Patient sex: F
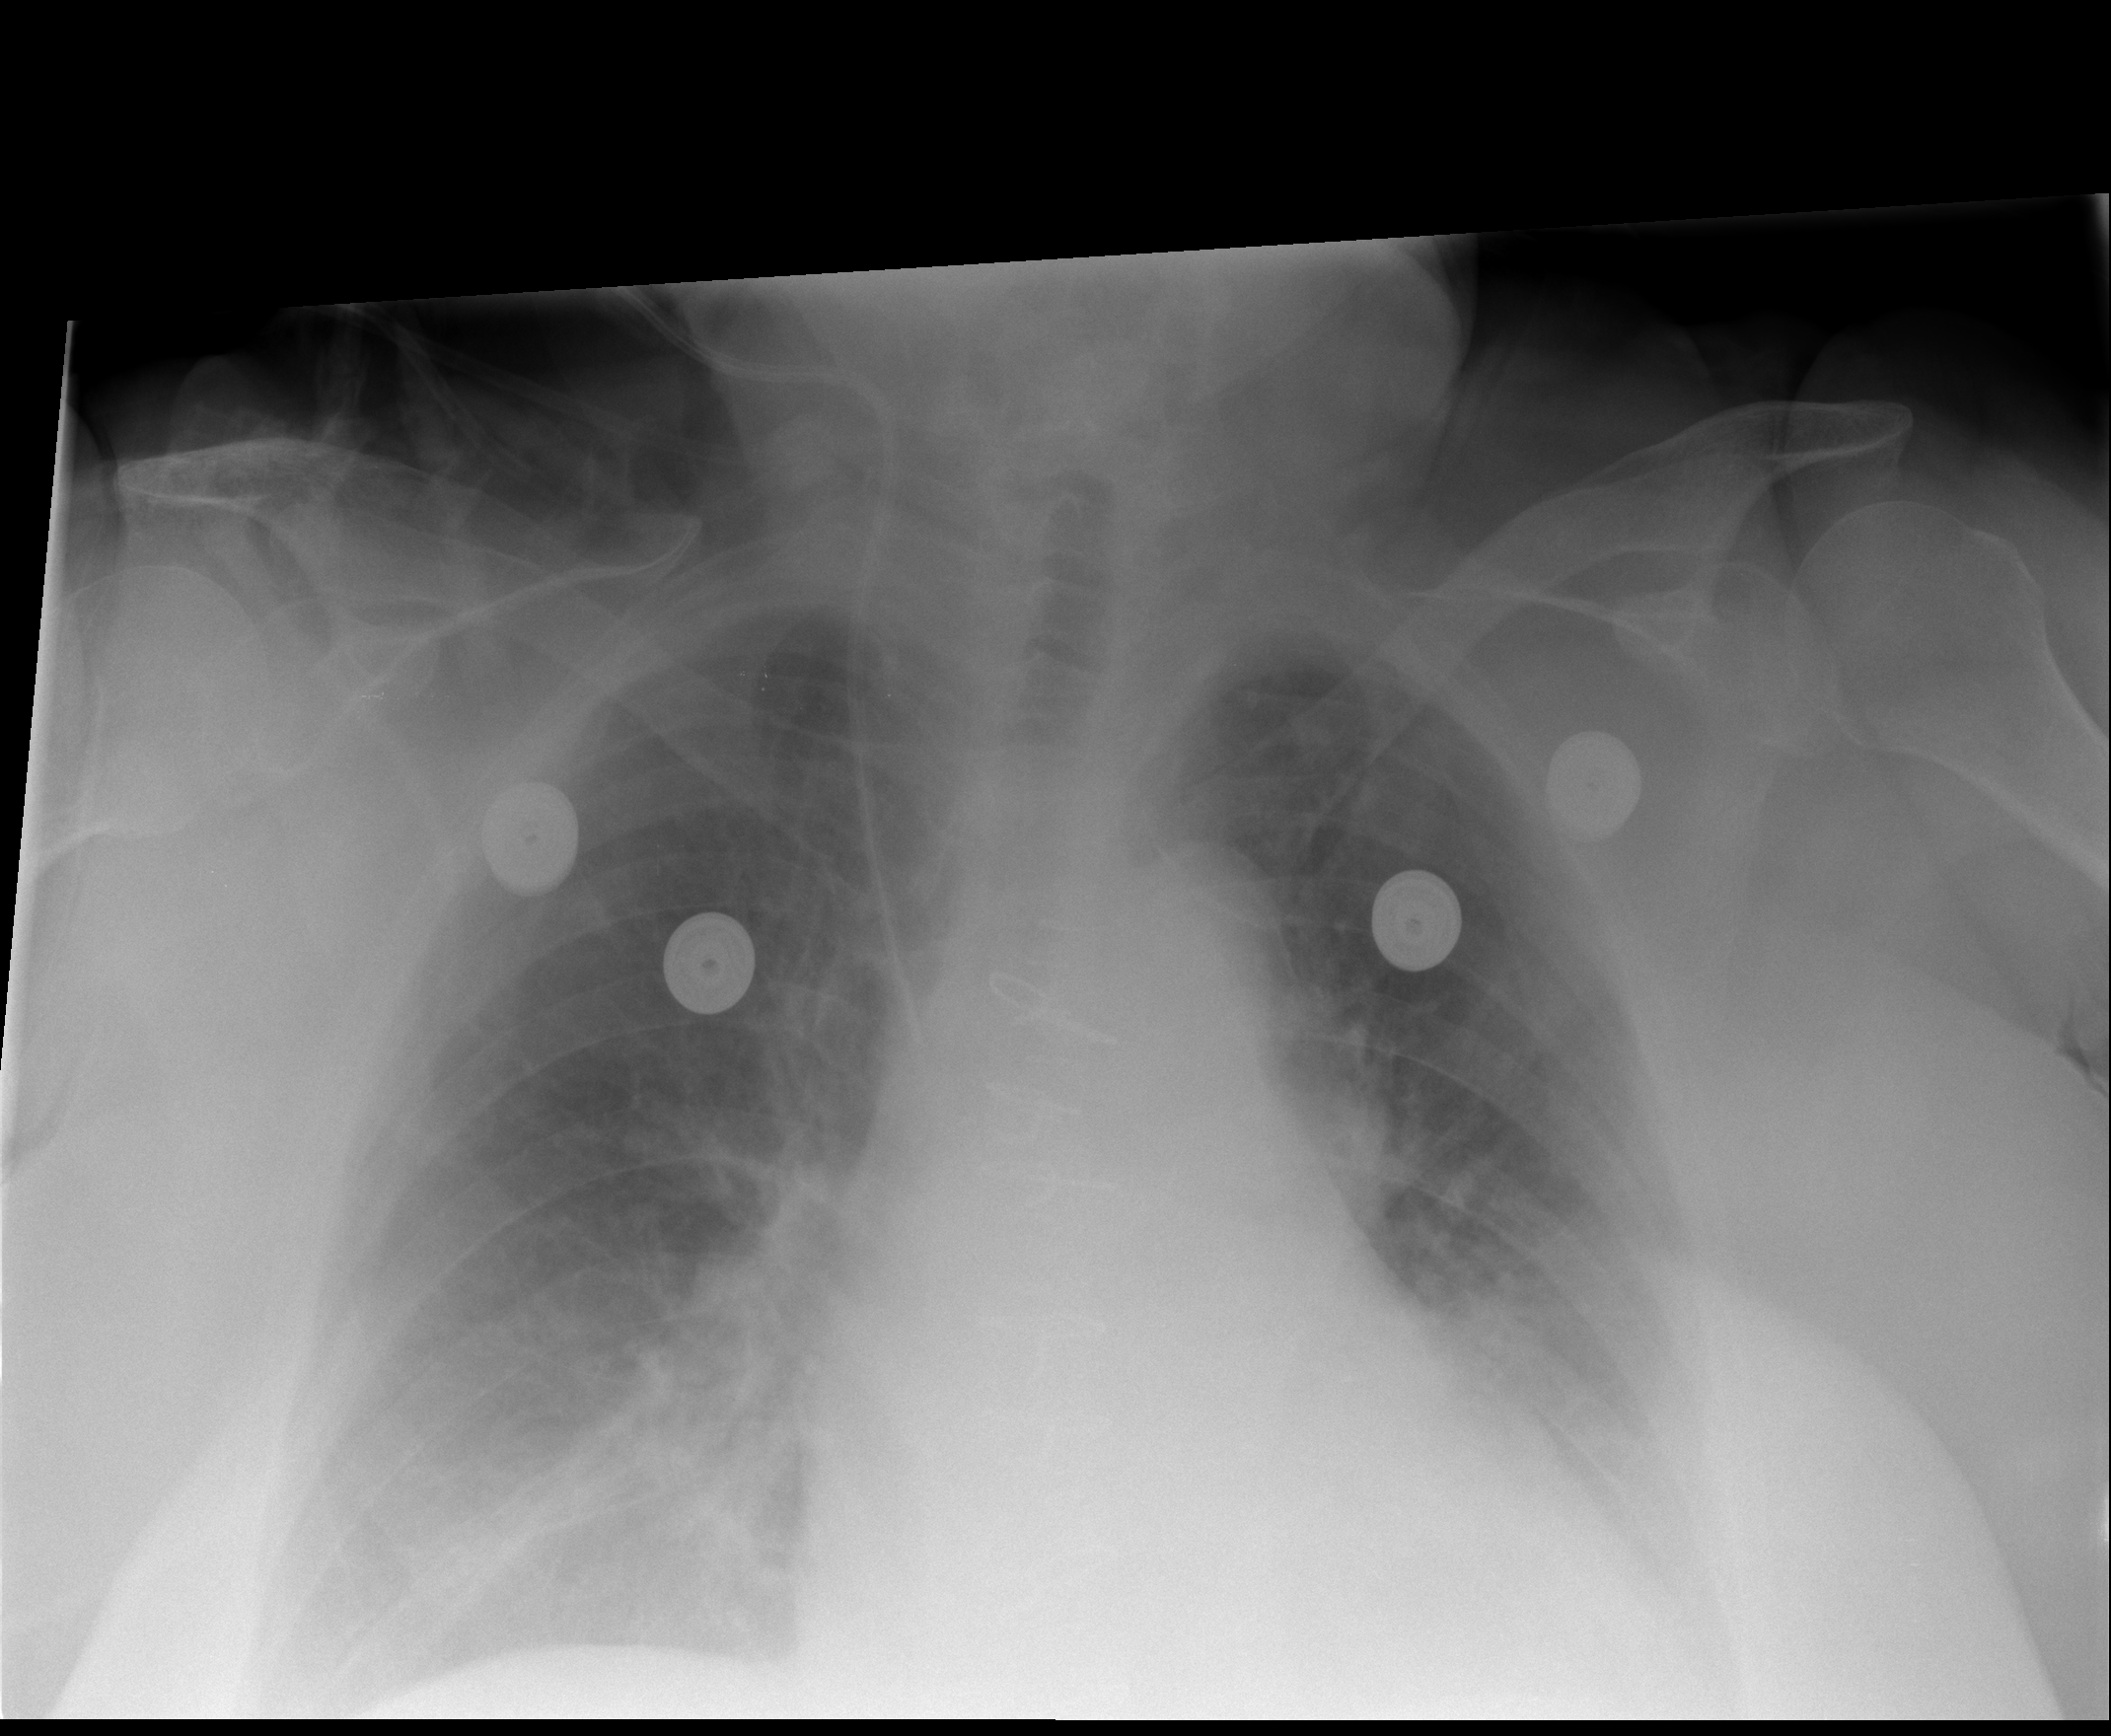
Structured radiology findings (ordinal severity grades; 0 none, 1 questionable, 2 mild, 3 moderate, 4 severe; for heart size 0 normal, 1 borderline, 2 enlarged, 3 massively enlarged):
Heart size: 2
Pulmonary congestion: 2
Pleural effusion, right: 0
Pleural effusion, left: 2
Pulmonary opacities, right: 0
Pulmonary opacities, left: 0
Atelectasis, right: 2
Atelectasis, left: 2